Question: I'd created a new Extension via Extension Builder for FE User Registration.
TYPO3 Version 8.7.7
I'd defined two constants under settings (to get these constants in extbase and fluid):
- -
The has the following code:
'''
## Custom Sub-Categories
# customsubcategory=01_Storage=LLL:EXT:rmregistration/Resources/Private/Language/locallang_db.xlf:extension_configuration.customSubCategories.storage
# customsubcategory=02_Groups=LLL:EXT:rmregistration/Resources/Private/Language/locallang_db.xlf:extension_configuration.customSubCategories.groups
plugin.tx_rmregistration {
view {
# cat=plugin.tx_rmregistration/file; type=string; label=Path to template root (FE)
templateRootPath = EXT:rmregistration/Resources/Private/Templates/
# cat=plugin.tx_rmregistration/file; type=string; label=Path to template partials (FE)
partialRootPath = EXT:rmregistration/Resources/Private/Partials/
# cat=plugin.tx_rmregistration/file; type=string; label=Path to template layouts (FE)
layoutRootPath = EXT:rmregistration/Resources/Private/Layouts/
}
persistence {
# cat=plugin.tx_rmregistration//a; type=string; label=Default storage PID
storagePid =
}
settings {
# cat=plugin.tx_rmregistration/01_Storage/001; type=int[0-999]; label=LLL:EXT:rmregistration/Resources/Private/Language/locallang_db.xlf:extension_configuration.storagePid_and_description
storagePid =
# cat=plugin.tx_rmregistration/02_Groups/011; type=int[1-999]; label=LLL:EXT:rmregistration/Resources/Private/Language/locallang_db.xlf:extension_configuration.groupId_and_description
memberGroup =
}
}
'''
The has the following code:
'''
plugin.tx_rmregistration {
view {
templateRootPaths.0 = EXT:rmregistration/Resources/Private/Templates/
templateRootPaths.1 = {$plugin.tx_rmregistration.view.templateRootPath}
partialRootPaths.0 = EXT:rmregistration/Resources/Private/Partials/
partialRootPaths.1 = {$plugin.tx_rmregistration.view.partialRootPath}
layoutRootPaths.0 = EXT:rmregistration/Resources/Private/Layouts/
layoutRootPaths.1 = {$plugin.tx_rmregistration.view.layoutRootPath}
}
persistence {
storagePid = {$plugin.tx_rmregistration.persistence.storagePid}
#recursive = 1
}
features {
#skipDefaultArguments = 1
# if set to 1, the enable fields are ignored in BE context
ignoreAllEnableFieldsInBe = 0
# Should be on by default, but can be disabled if all action in the plugin are uncached
requireCHashArgumentForActionArguments = 1
}
mvc {
#callDefaultActionIfActionCantBeResolved = 1
}
settings {
storagePid = {$plugin.tx_rmregistration.settings.storagePid}
memberGroup = {$plugin.tx_rmregistration.settings.memberGroup}
}
}
'''
Now if i go to the -Module -> -> i find my two custom constants, as expected.
But if i want to change a values i got the following problem:
---
# Problem
Initial situation:
- -

Now if i click on the 'edit-undo'-button (at memberGroups) and save it, the memberGroups is deactivated (greyed out), but the other field is activated now.?!
# How can i prevent this "toggle-saving" ???
---
## What i tried to fix it myself
- - -
## What i tried to find out
- - -
---
# EDIT
I changed my 'sys_templates.php' and 'tt_content.php' (as you see in the comments) and i changed (i removed the view part and the customsubcategories in the following code (it's the same like above).
'''
plugin.tx_rmregistration {
persistence {
# cat=plugin.tx_rmregistration/01_Storage/a; type=string; label=LLL:EXT:rmregistration/Resources/Private/Language/locallang_db.xlf:extension_configuration.storagePid_and_description
storagePid = 0
}
settings {
# cat=plugin.tx_rmregistration/01_Storage/a; type=int[1-999]; label=LLL:EXT:rmregistration/Resources/Private/Language/locallang_db.xlf:extension_configuration.storagePid_and_description
storagePid = 0
# cat=plugin.tx_rmregistration/02_Groups/a; type=int[2-999]; label=LLL:EXT:rmregistration/Resources/Private/Language/locallang_db.xlf:extension_configuration.groupId_and_description
memberGroup = 1
}
}
'''
Changes: the default values and the range of the possible input.
: remove badwords-settings (not important for issue)
# EDIT 2
It seems so, that the fail-effect (toggle) only appears in 'type=int[range]' constants.
I did some test.
First I changed constants: constants to 'type=string' and constants to 'type=int[range]' constants for debugging it.
Legend:
- -
Test 1:
- - - -
Test 2:
- - - -
Test 3:
- - - -
Test 4:
- - - -
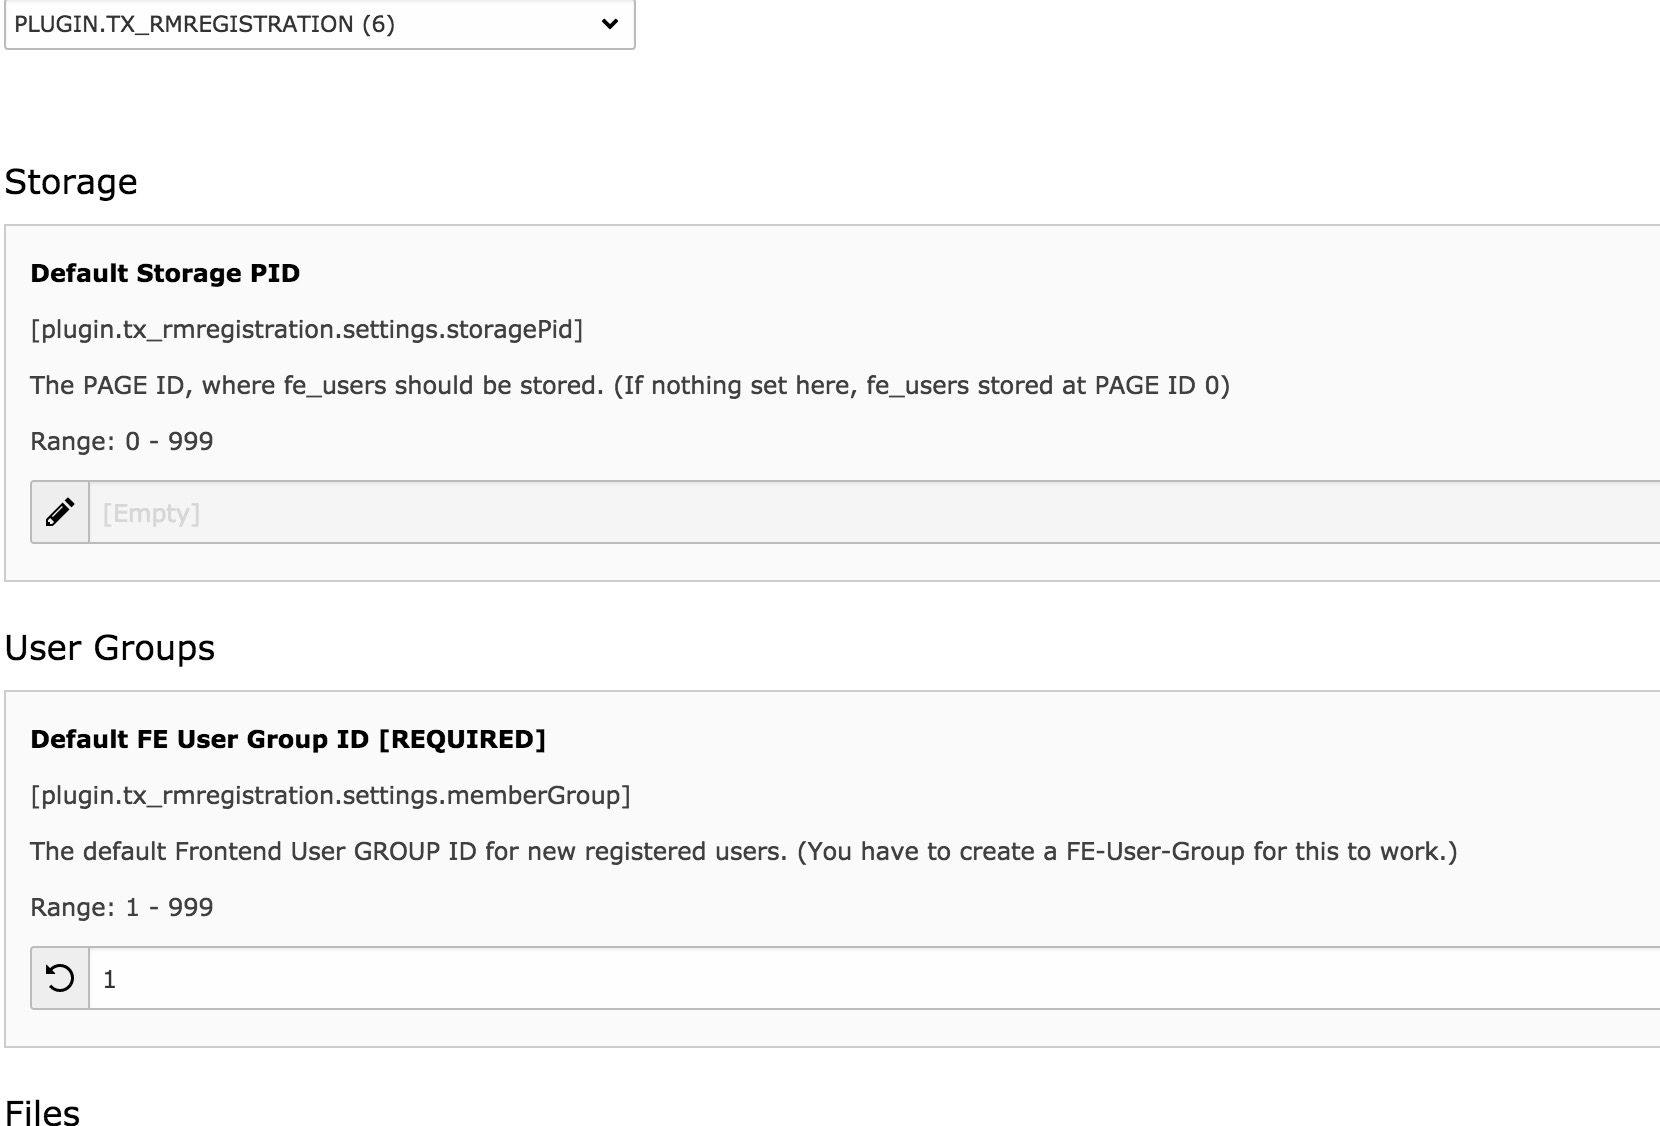
Answer: After many tests and debugging i think i found the solution.
My TypoScript was wrong at the following point:
If i want to use an Integer with range i have to include the default value to the range, .
## NOT THIS
'''
# cat=plugin.tx_rmregistration/02_Groups/a; type=int[2-999]; label=LLL:EXT:rmregistration/Resources/Private/Language/locallang_db.xlf:extension_configuration.groupId_and_description
memberGroup = 1
'''
## BUT THAT
'''
# cat=plugin.tx_rmregistration/02_Groups/a; type=int[1-999]; label=LLL:EXT:rmregistration/Resources/Private/Language/locallang_db.xlf:extension_configuration.groupId_and_description
memberGroup = 1
'''
# Tests after this fix